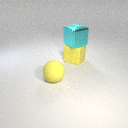
large yellow rubber sphere in front of large yellow rubber cube